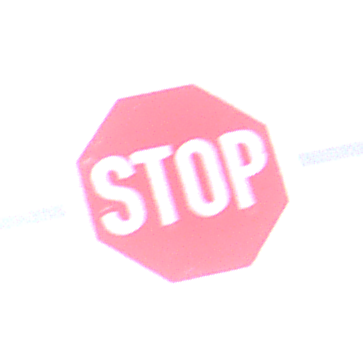
Verkehrszeichen: Stop
Umgebung: Outdoor, Nature
Tageszeit: Midday
Wetter: PartlyCloudy
Licht: Natural
Jahreszeit: NotSpecified
Kontrast: HighContrast